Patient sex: M
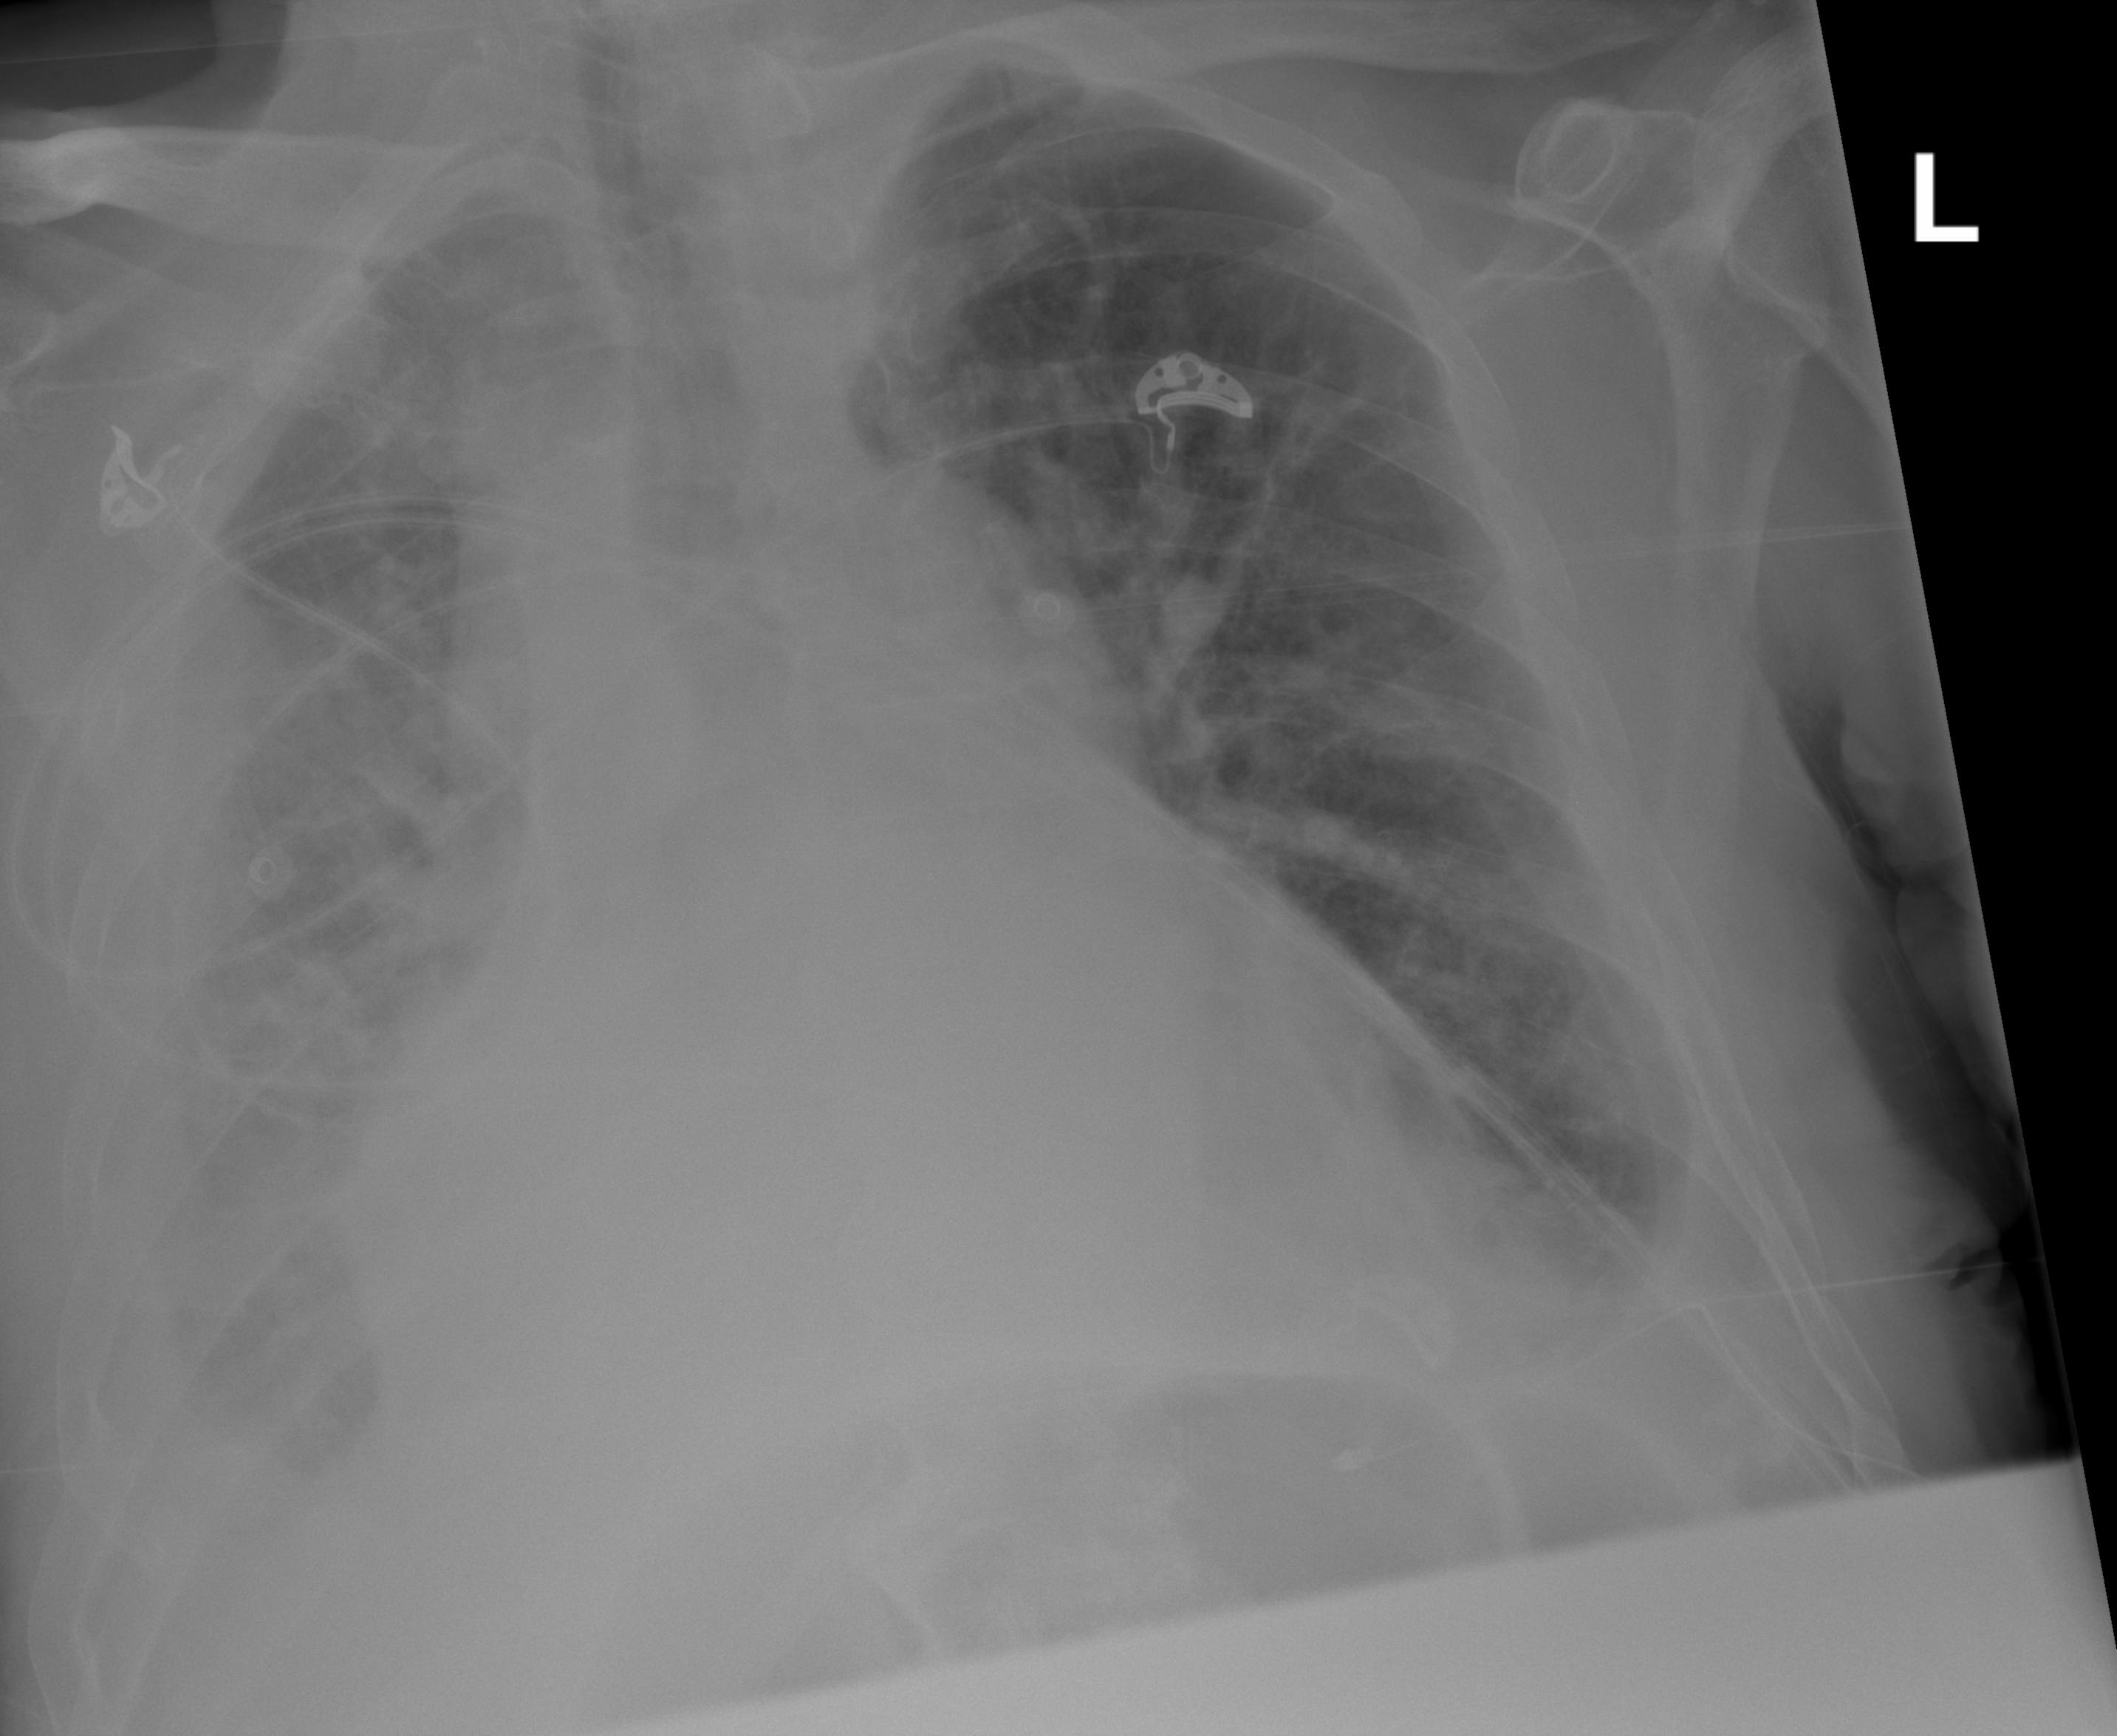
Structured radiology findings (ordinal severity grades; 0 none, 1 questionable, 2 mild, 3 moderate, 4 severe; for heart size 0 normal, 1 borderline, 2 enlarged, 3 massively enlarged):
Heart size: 3
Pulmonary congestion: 2
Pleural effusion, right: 3
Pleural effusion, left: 2
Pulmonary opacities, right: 2
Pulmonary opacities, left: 0
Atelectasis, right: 4
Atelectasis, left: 2